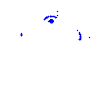
Particle: electron